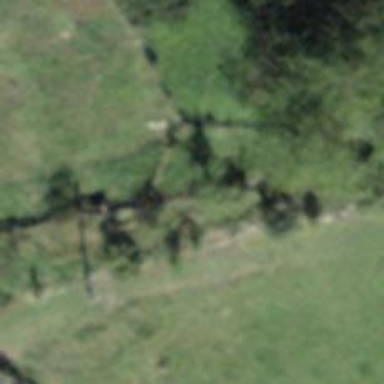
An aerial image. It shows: Kissing gate.